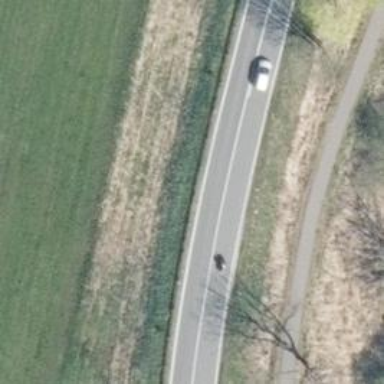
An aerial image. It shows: Primary road with asphalt surface.